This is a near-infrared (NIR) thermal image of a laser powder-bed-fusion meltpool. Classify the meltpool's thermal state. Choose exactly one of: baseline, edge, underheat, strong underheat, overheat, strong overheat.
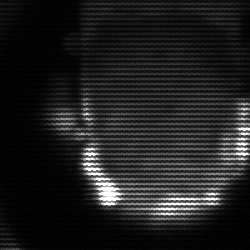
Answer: baseline